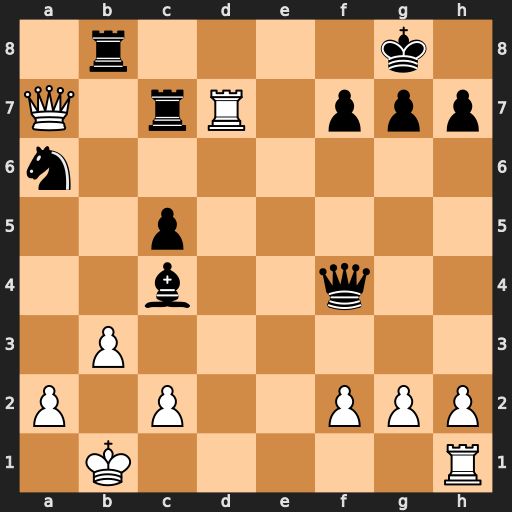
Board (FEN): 1r4k1/Q1rR1ppp/n7/2p5/2b2q2/1P6/P1P2PPP/1K5R
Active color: w
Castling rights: -
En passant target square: -
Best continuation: Qxb8+ Nxb8 Rd8#